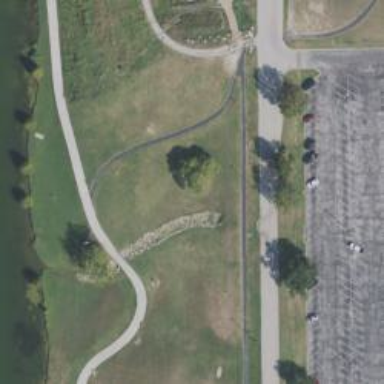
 popular sport where players throw frisbees into baskets in as few shots as possible."